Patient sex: F
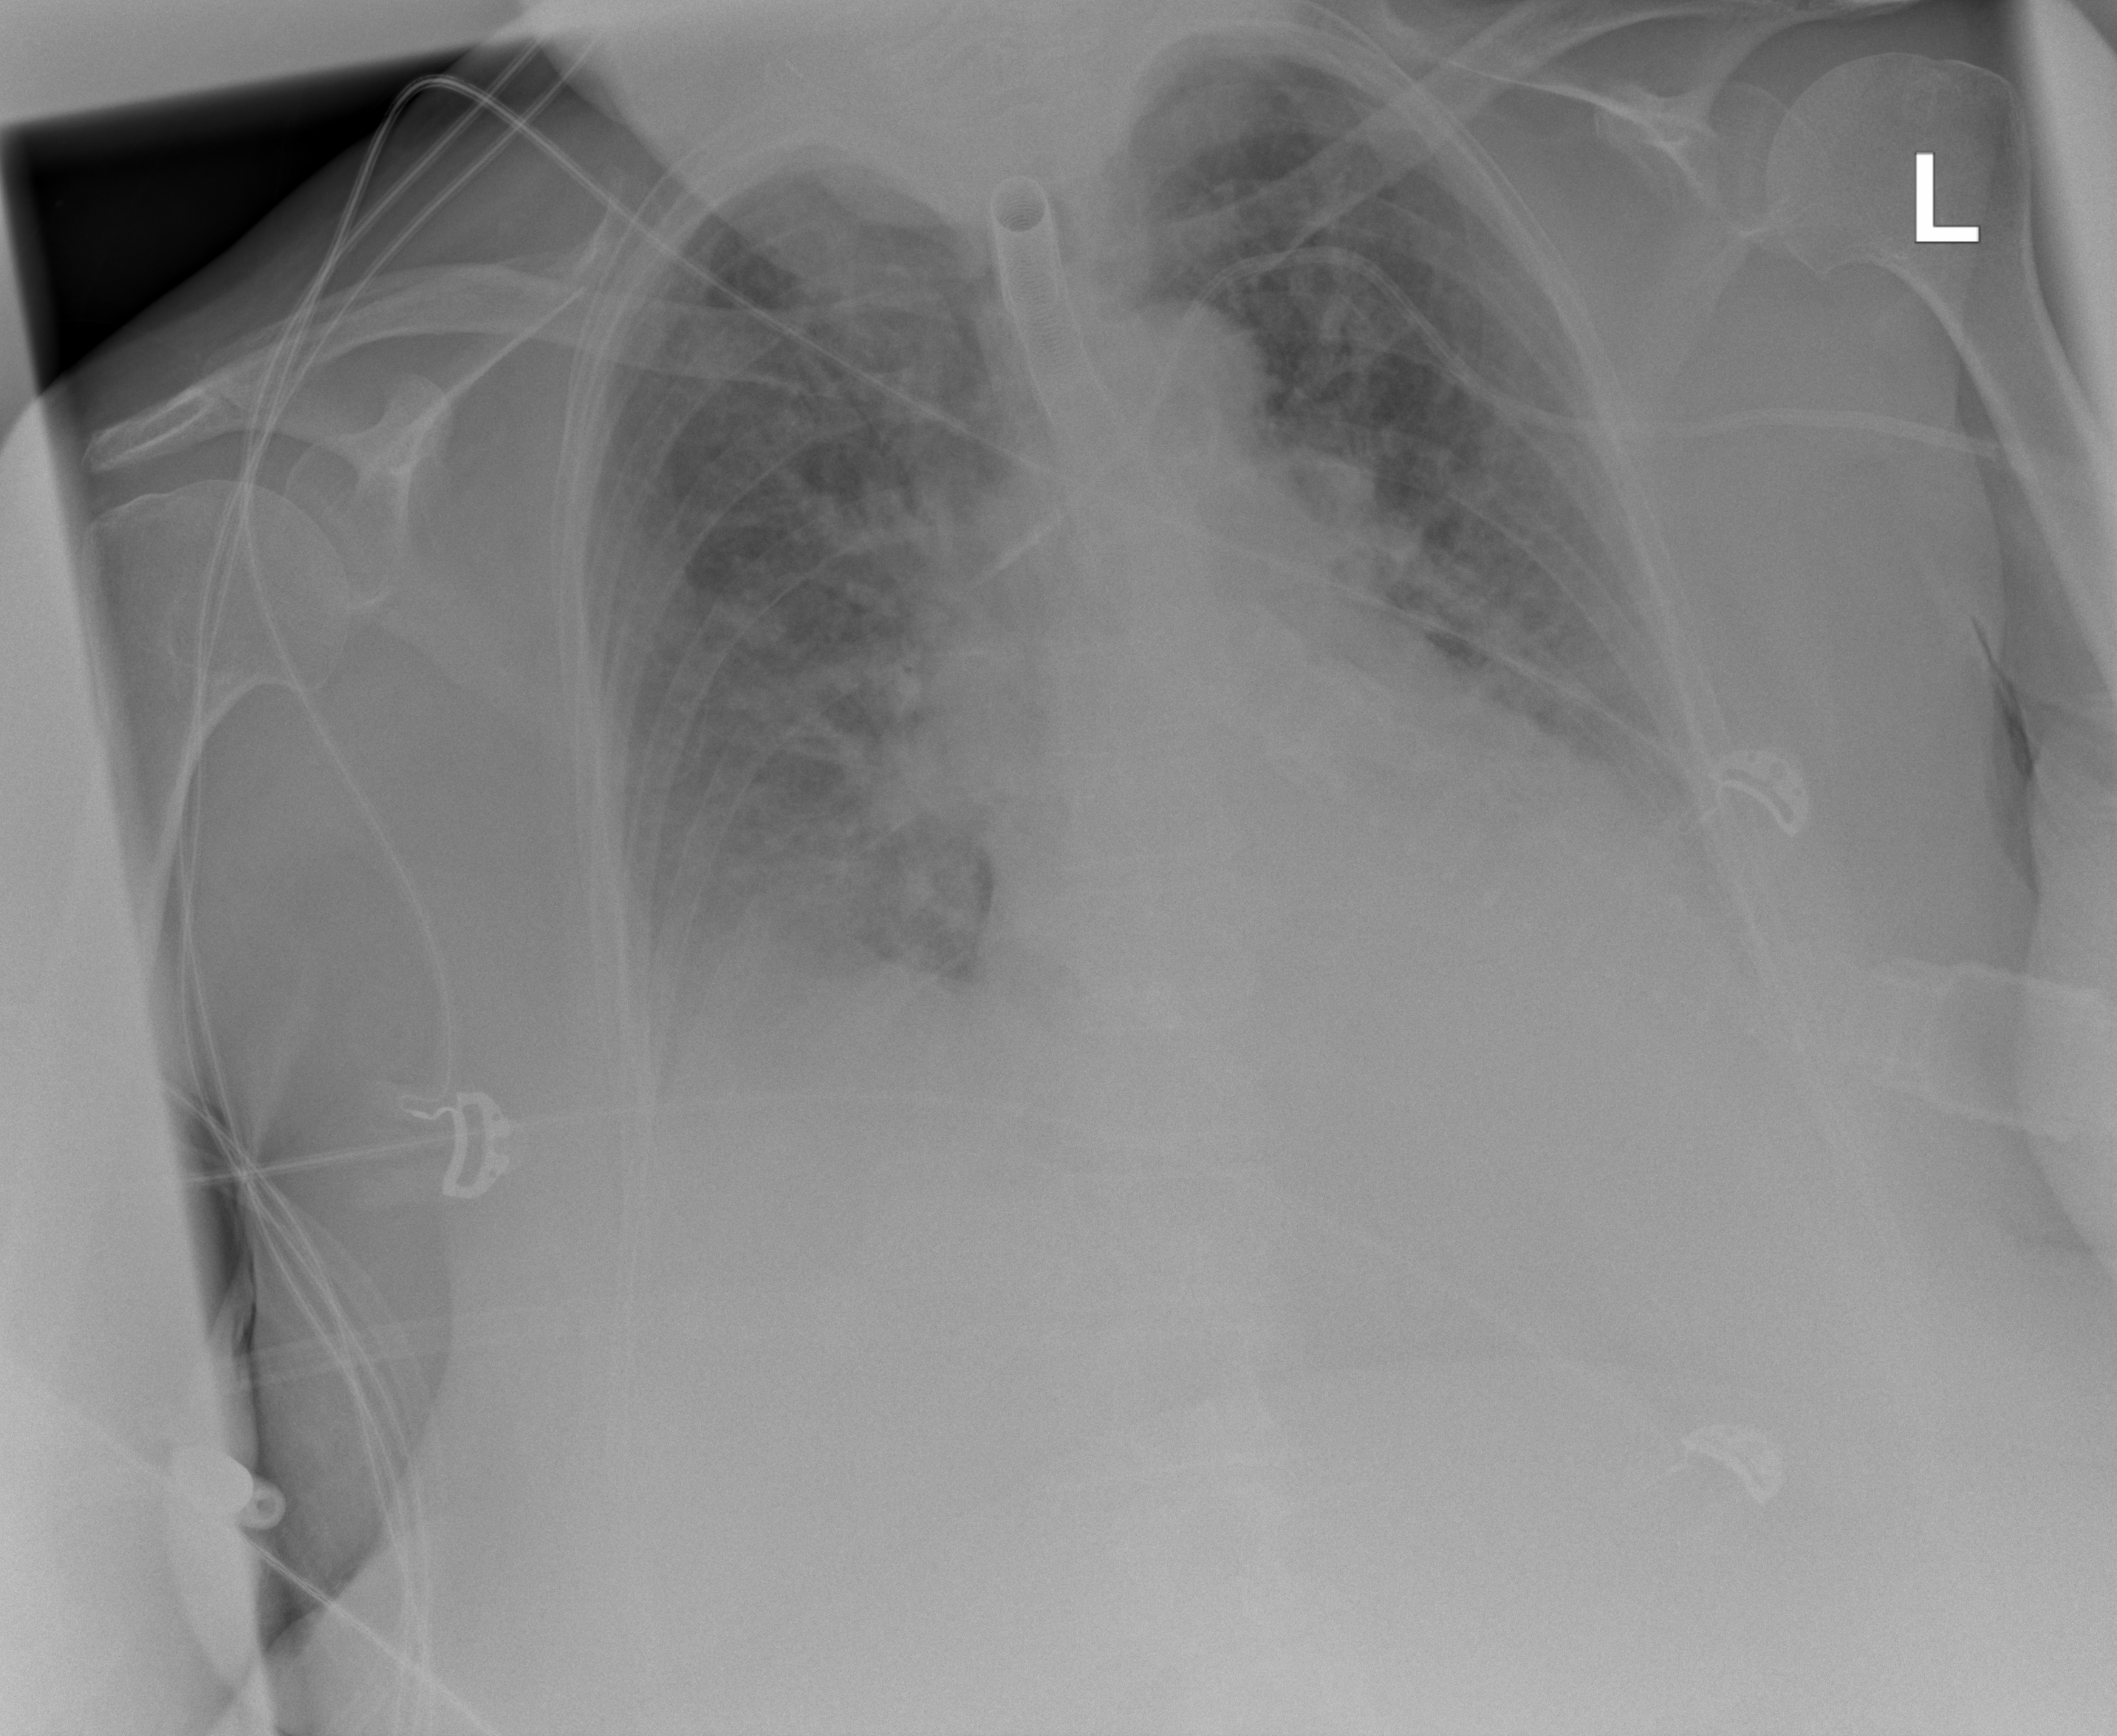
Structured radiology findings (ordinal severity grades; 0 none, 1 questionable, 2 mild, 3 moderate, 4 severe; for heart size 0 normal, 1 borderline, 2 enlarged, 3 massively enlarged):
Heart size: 2
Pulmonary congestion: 2
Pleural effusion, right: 2
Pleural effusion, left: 2
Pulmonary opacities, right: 2
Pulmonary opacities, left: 2
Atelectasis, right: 2
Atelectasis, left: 2